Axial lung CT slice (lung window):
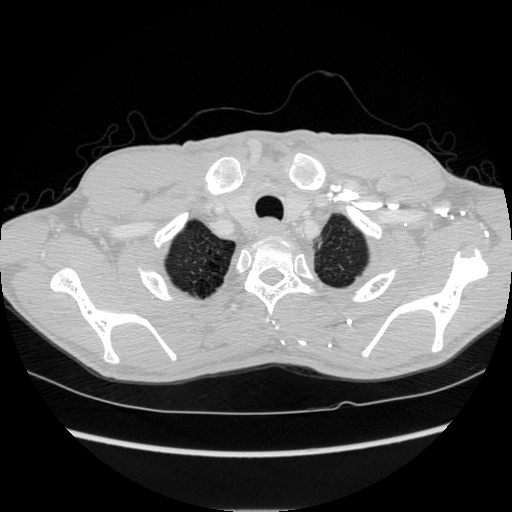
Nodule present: no